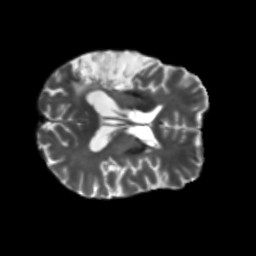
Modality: T2w
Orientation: axial
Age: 66
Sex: male
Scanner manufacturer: siemens
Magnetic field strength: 3 T
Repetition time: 5.47 s
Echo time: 0.0854 s